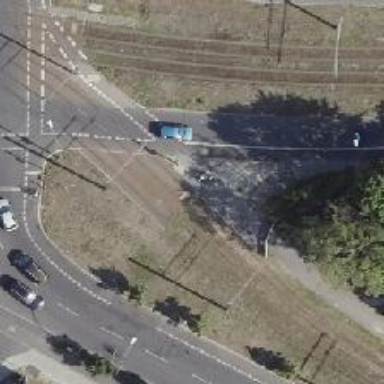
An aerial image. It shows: Road with traffic signals.